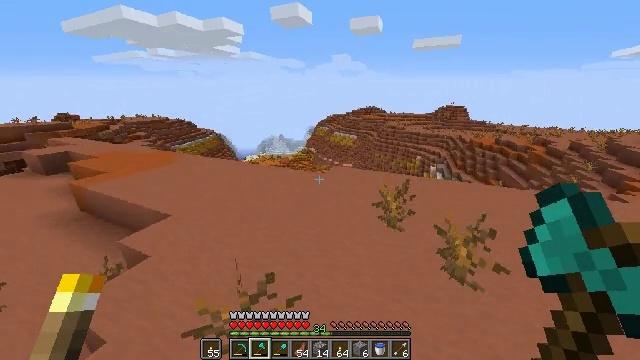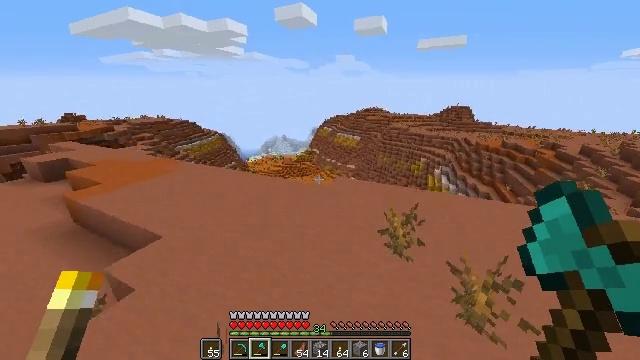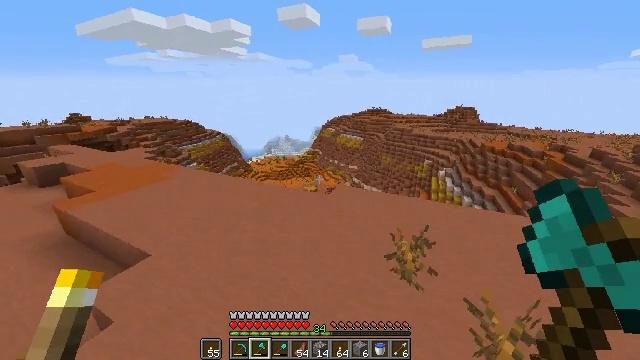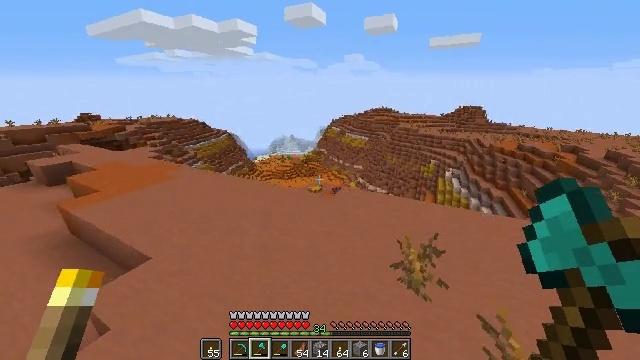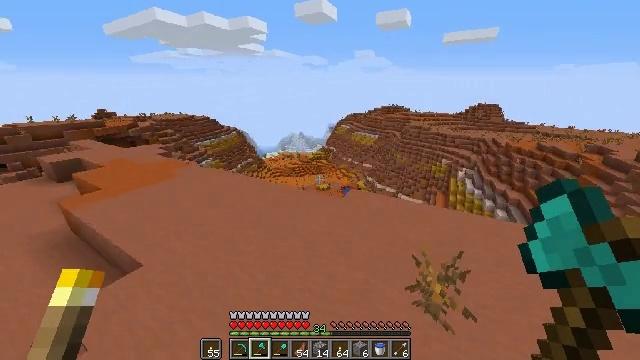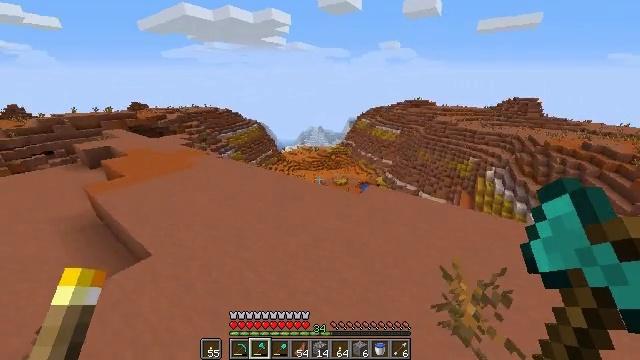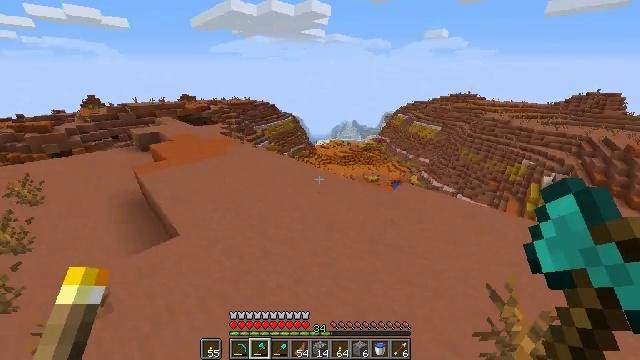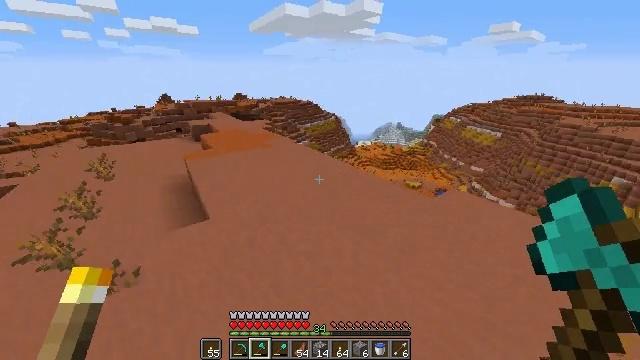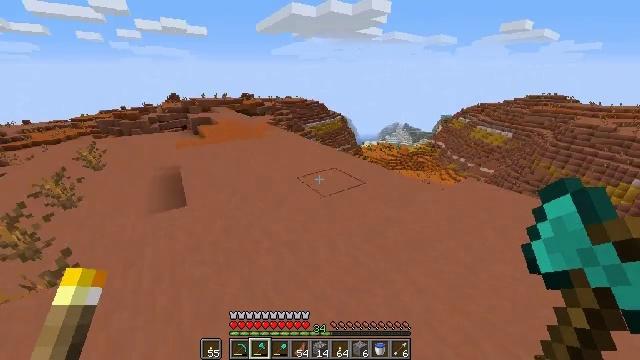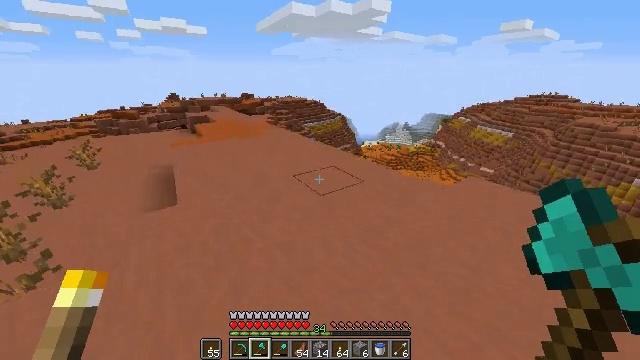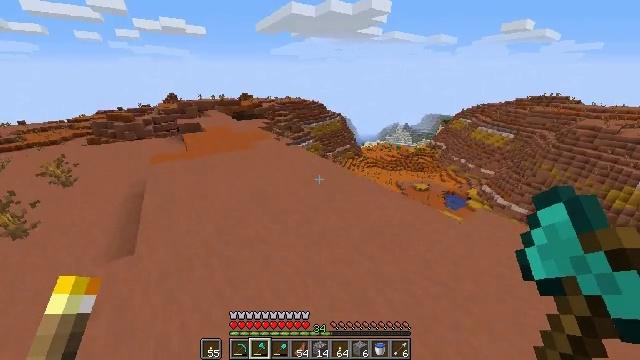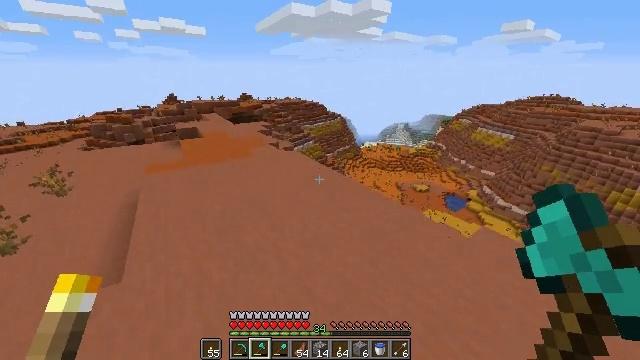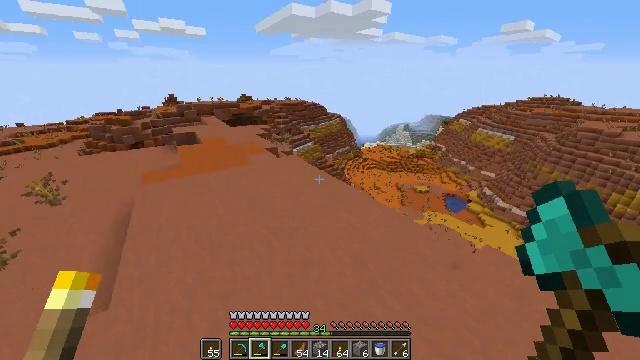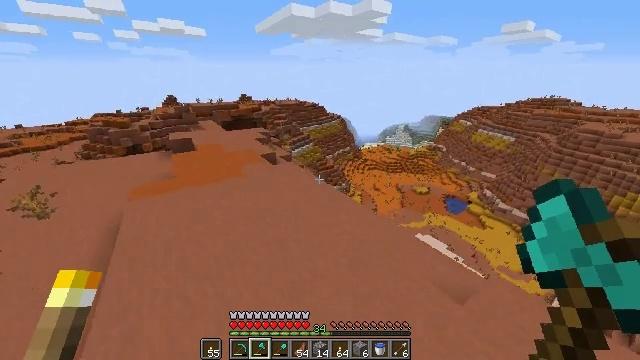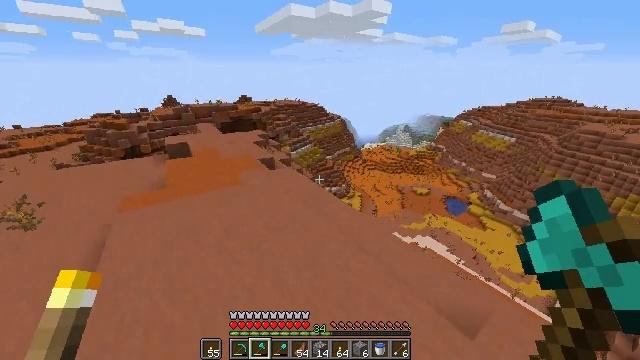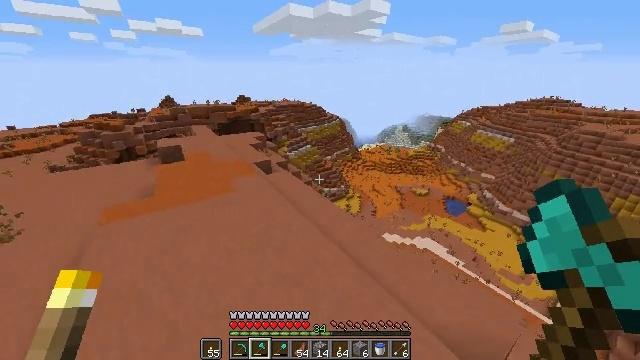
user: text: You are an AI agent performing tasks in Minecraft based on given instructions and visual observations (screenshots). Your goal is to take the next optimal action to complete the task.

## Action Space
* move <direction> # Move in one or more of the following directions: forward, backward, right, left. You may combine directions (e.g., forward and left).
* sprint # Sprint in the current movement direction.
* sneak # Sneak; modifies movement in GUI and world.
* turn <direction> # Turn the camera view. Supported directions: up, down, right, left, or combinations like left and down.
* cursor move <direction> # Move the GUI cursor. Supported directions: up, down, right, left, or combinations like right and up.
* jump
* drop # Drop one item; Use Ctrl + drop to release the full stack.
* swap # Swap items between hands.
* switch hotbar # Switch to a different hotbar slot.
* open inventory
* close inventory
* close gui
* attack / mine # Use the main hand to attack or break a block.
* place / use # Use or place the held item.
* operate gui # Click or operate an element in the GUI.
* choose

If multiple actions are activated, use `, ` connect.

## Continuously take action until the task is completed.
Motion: motion action
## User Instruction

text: Mine cactus from the desert.
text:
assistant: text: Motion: move forward, sprint, jump
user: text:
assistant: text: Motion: move forward, sprint, jump
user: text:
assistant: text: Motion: move forward, sprint, turn left, jump
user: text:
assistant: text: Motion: move forward, sprint, turn left, jump
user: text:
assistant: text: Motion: move forward, sprint, turn left and down, jump
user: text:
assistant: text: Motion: move forward, sprint, turn left and down, jump
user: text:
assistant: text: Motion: move forward, sprint, turn left, jump
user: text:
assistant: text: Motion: move forward, sprint, turn left, jump
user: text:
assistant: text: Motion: move forward, sprint, jump
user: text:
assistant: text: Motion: move forward, sprint, jump
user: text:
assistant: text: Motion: move forward, sprint, jump
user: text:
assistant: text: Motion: move forward, sprint, jump
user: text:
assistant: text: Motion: move forward, sprint, jump
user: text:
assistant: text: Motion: move forward, sprint, jump
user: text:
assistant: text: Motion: move forward, sprint, jump
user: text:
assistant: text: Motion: move forward, sprint, jump
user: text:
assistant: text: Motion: move forward, sprint, jump
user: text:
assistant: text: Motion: move forward, sprint, jump
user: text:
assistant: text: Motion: move forward, sprint, jump
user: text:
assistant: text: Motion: move forward, sprint, jump
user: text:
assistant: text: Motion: move forward, sprint, jump
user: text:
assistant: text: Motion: move forward, sprint, jump
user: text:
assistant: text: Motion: move forward, sprint, jump
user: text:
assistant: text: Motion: move forward and move left, sprint, jump
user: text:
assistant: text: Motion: move forward and move left, sprint, jump
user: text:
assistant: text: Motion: move forward and move left, sprint, jump
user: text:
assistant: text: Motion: move forward and move left, sprint, jump
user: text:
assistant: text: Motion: move forward and move left, sprint, turn left, jump
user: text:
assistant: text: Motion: move forward and move left, sprint, turn left and down, jump
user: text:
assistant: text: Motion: move forward and move left, sprint, turn left, jump